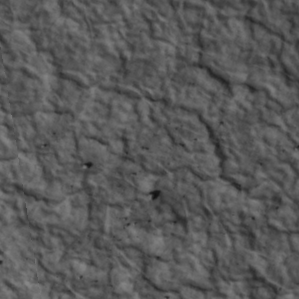
Label: non_frost